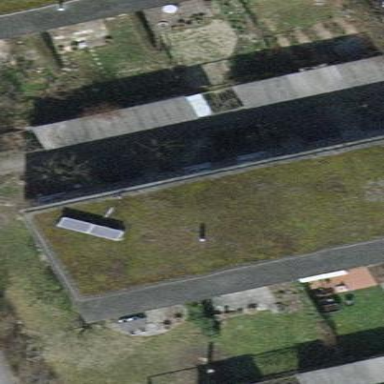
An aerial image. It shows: Terrace building.